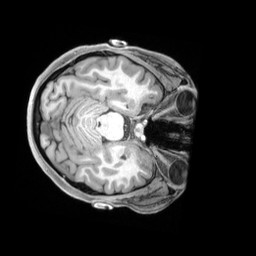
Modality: T1w
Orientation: axial
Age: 24
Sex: female
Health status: ill
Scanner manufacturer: siemens
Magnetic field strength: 3 T
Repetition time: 2.2 s
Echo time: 0.00218 s